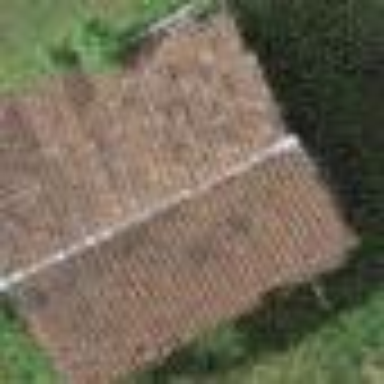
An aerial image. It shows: Barn.